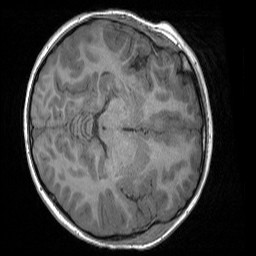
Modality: T1w
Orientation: axial
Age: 8
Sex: male
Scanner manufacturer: siemens
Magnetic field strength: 3 T
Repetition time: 1.65 s
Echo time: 0.00203 s